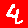
Digit: 4